Interaction volume radius: 5 \u00c5
Interaction volume height: 15 \u00c5
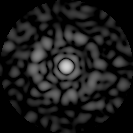
Disorder parameter: 0.9046